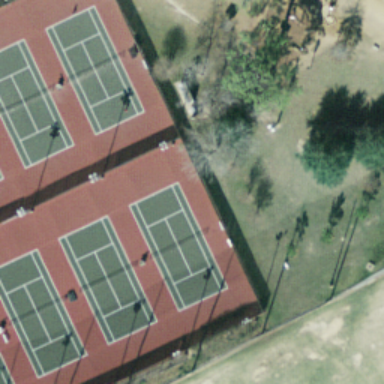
Some tennis courts arranged in lines with some plants surrounded .